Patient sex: M
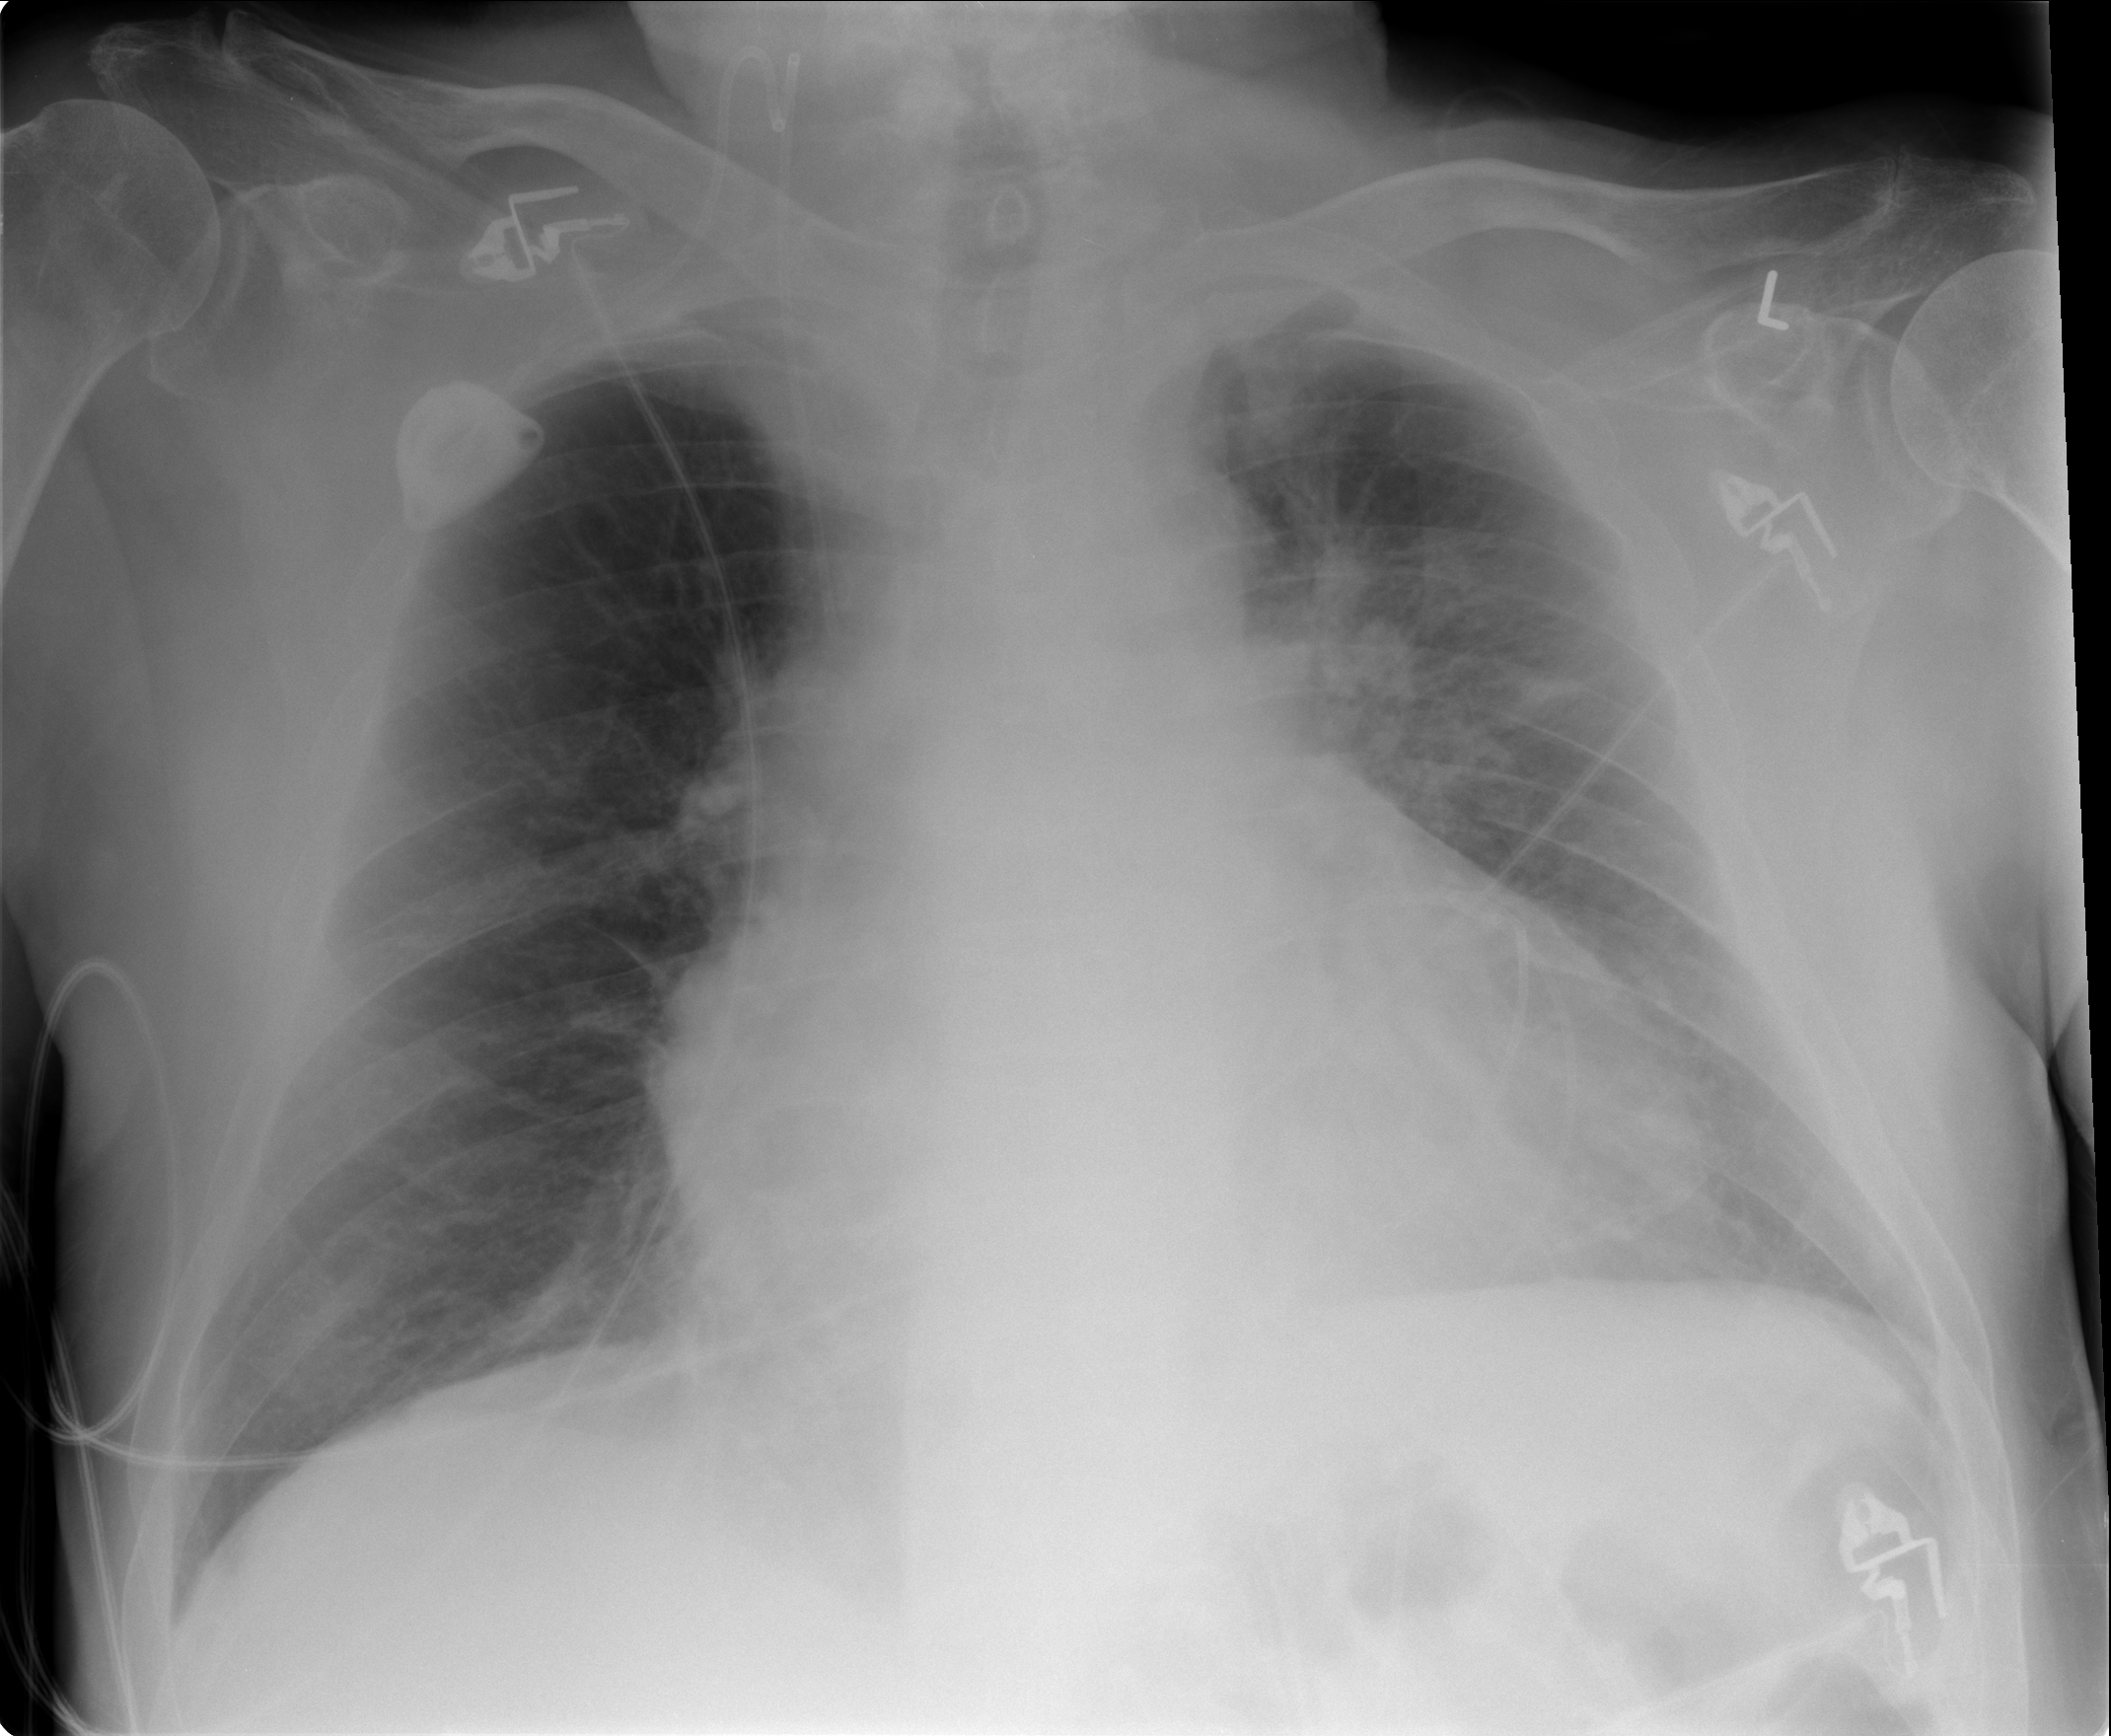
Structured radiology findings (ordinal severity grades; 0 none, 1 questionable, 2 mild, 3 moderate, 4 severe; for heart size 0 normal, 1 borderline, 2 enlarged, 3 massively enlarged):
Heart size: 2
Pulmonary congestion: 0
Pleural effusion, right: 0
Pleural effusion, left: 0
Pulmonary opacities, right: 0
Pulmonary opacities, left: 1
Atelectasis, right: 0
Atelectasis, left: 2